Interaction volume radius: 5 \u00c5
Interaction volume height: 10 \u00c5
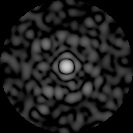
Disorder parameter: 0.8993